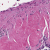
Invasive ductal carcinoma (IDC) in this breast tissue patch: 1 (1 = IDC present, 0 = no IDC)